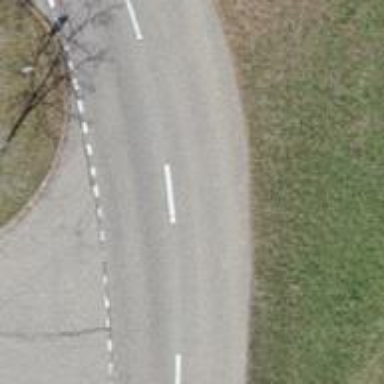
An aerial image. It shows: Tertiary road with asphalt surface.